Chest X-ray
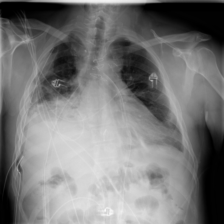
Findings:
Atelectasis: positive
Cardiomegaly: negative
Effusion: negative
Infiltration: positive
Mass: negative
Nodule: negative
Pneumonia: negative
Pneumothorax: negative
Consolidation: negative
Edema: negative
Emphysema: negative
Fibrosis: negative
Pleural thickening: negative
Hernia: negative